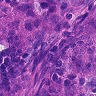
Metastatic tissue present: yes